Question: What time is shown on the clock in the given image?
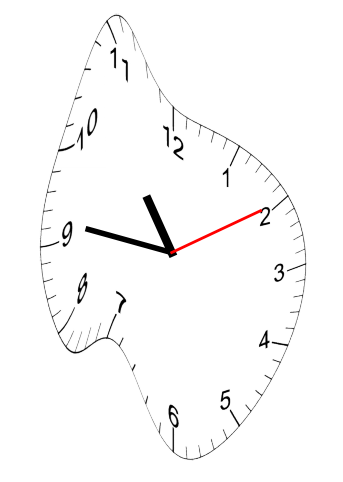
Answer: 10:46:10